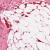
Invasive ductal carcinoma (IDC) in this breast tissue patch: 0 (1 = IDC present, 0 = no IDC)